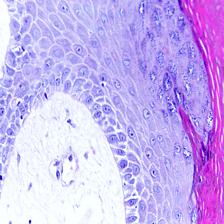
Diagnosis: OSCC